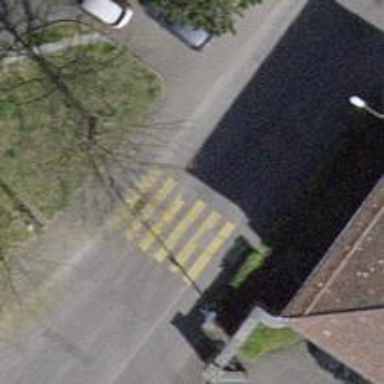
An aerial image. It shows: Uncontrolled zebra crossing on the road.